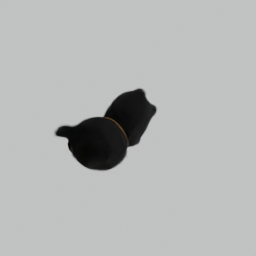
Label: animals